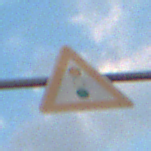
Verkehrszeichen: Lichtzeichenanlage
Umgebung: Outdoor, Nature
Tageszeit: SunriseSunset
Wetter: PartlyCloudy
Licht: Natural
Jahreszeit: NotSpecified
Kontrast: LowContrast